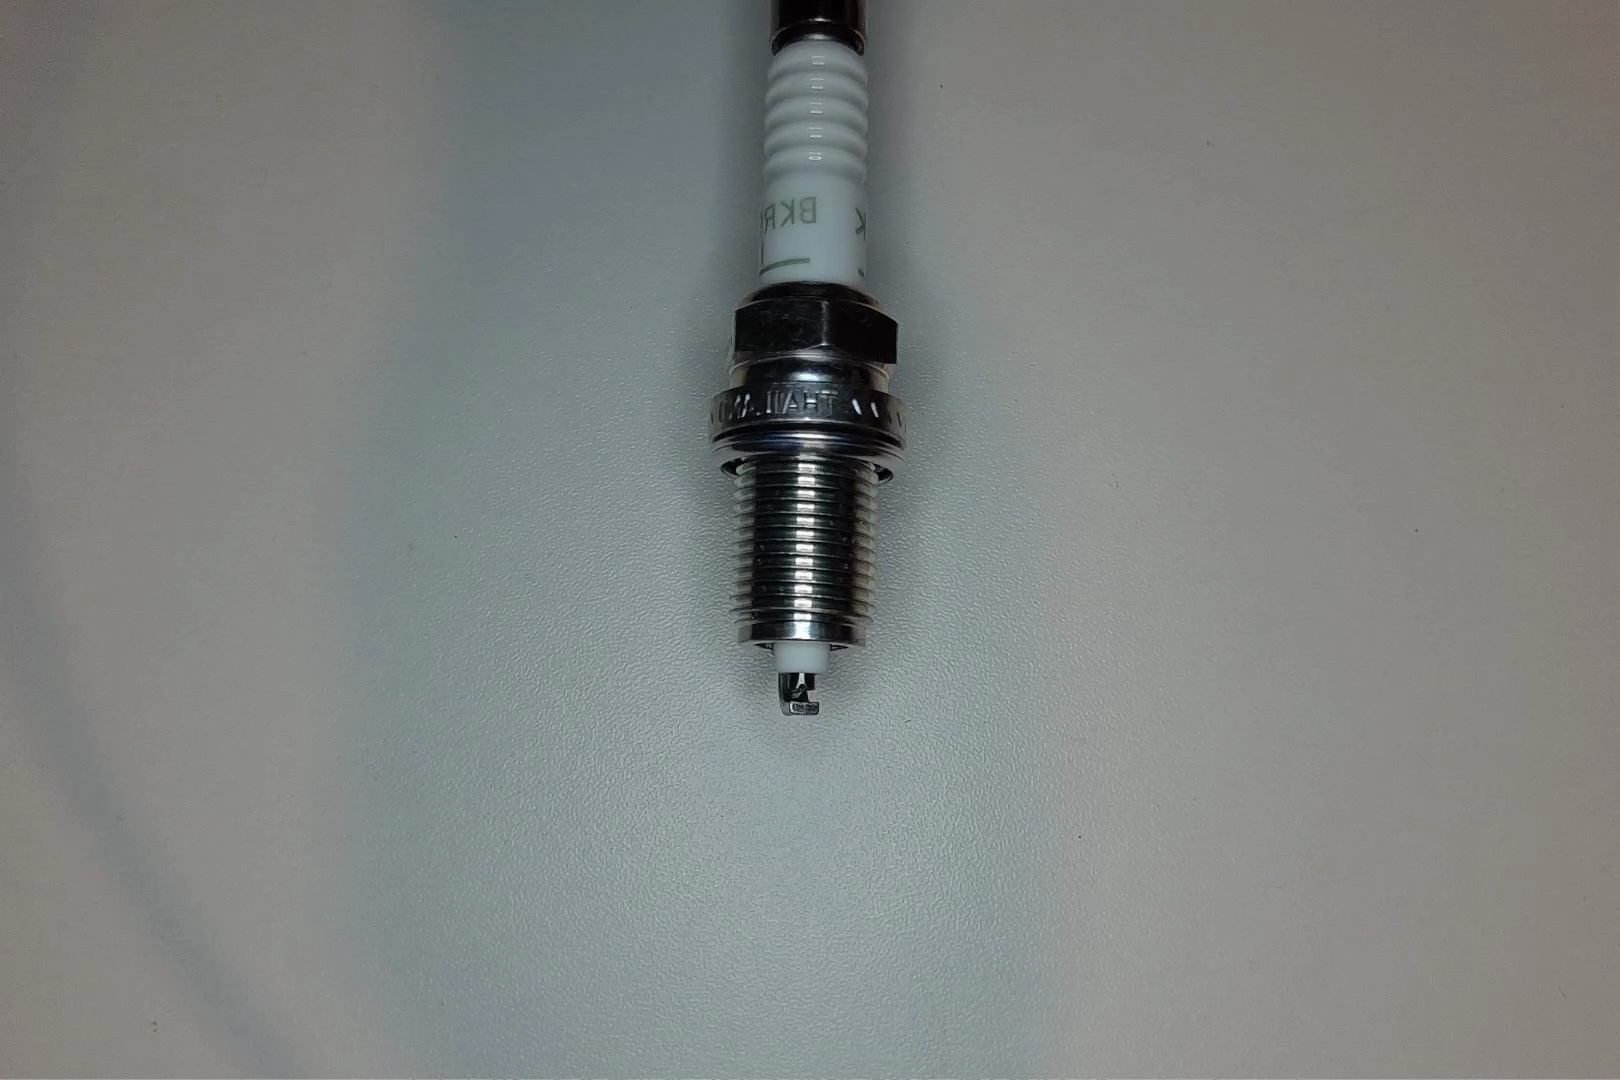
Label: no anomaly